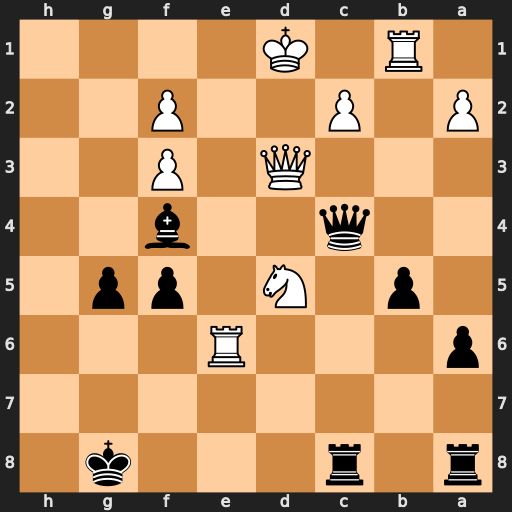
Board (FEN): r1r3k1/8/p3R3/1p1N1pp1/2q2b2/3Q1P2/P1P2P2/1R1K4
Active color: b
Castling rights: -
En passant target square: -
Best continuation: Rd8 Rg6+ Kh7 Qxc4 bxc4